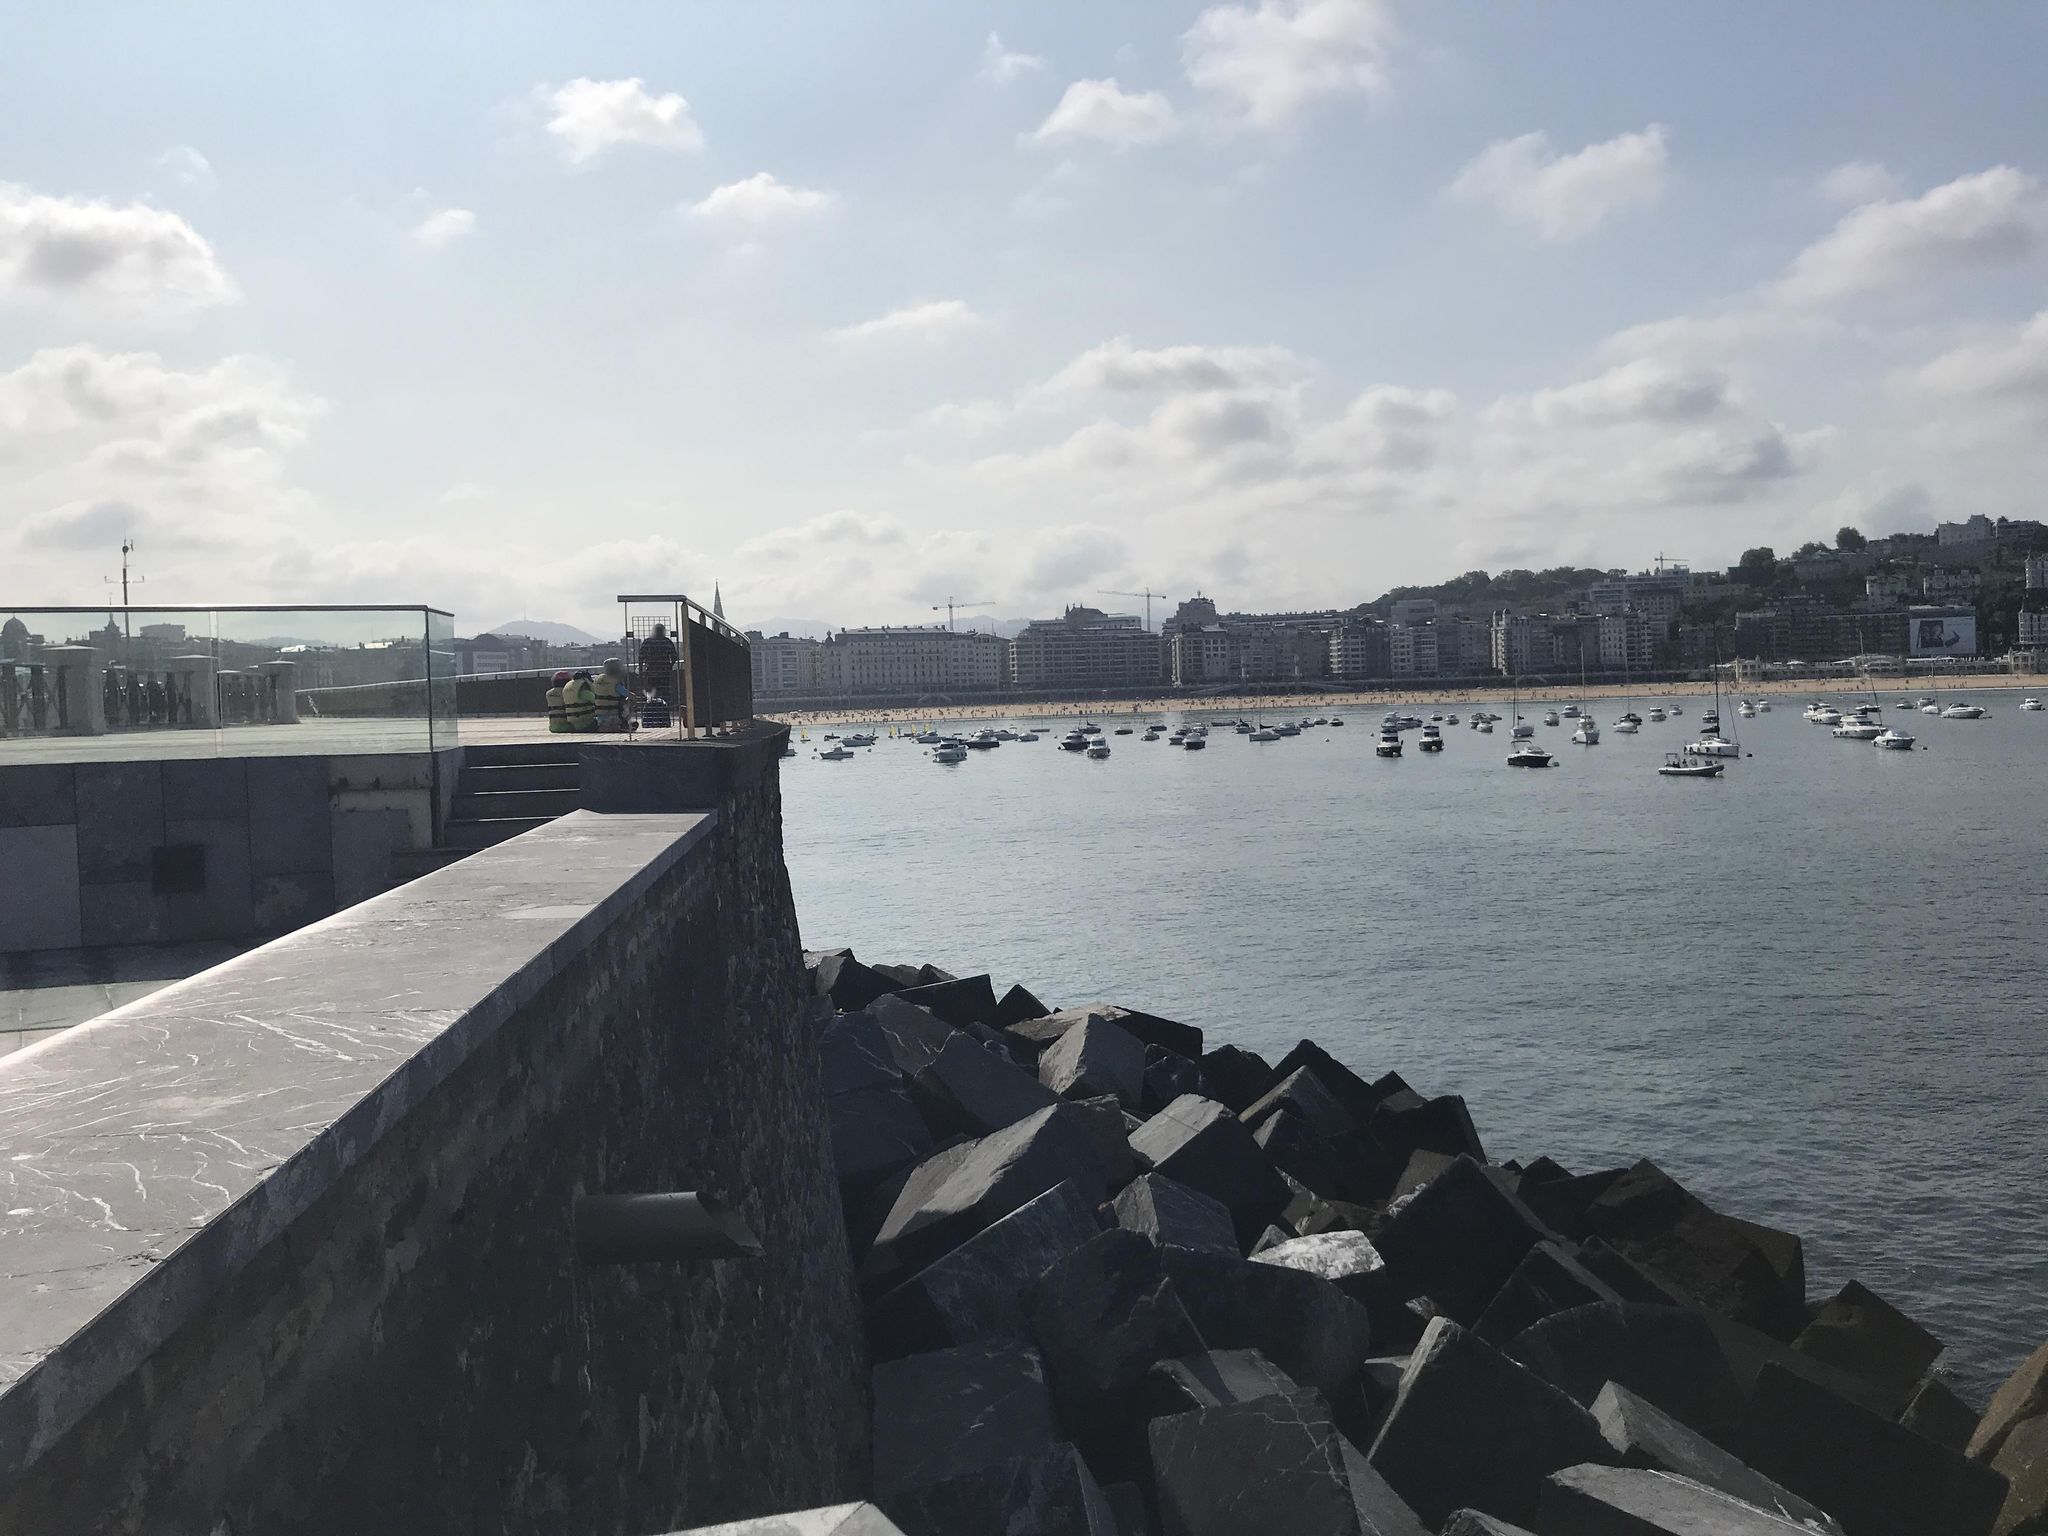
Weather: snowy
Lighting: day
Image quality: good
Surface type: cycling surface
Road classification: footway, elevator
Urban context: urban centre
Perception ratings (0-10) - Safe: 2.47, Lively: 2.16, Beautiful: 7.28, Boring: 6.23, Depressing: 7.21, Wealthy: 2.22